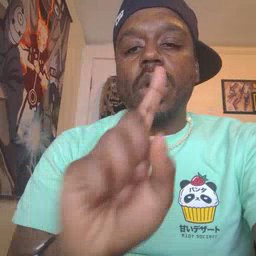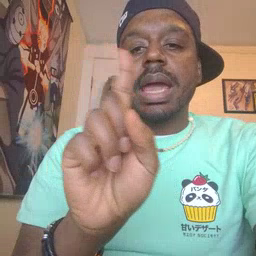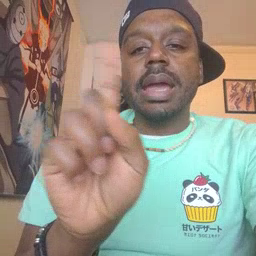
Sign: where